Question: I am trying to build a very simple CMS. For that I have create a table called categories. As the name suggests it will be the categories for my articles in the CMS.
My table looks like follows with the sample data:

As you can see, a category node has a parent node. now, Example, if I choose, the node , how can I write a query which will return me the following nodes:
I hope I was clear enough
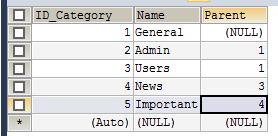
Answer: I can't say that I really love this method, but the following appears to work in MySQL:
'''
select t.id, t.parent, @parent := parent
from (select @parent := 7) const join
t
on t.id = @parent;
'''
You can see it in this <URL>.
I don't believe this is to work, but it seems to work in practice. If you need to store hierarchical data, you should really change the data structure or switch to a database that supports recursive queries (Postgres, SQL Server, and Oracle, for instance).